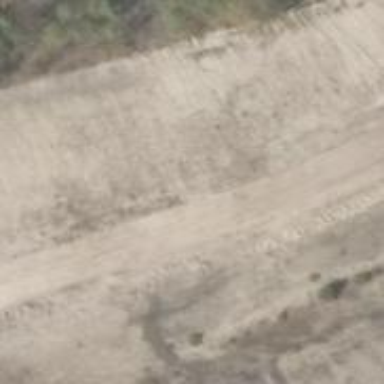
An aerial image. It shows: Sandy track road with grade5 tracktype.